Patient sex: M
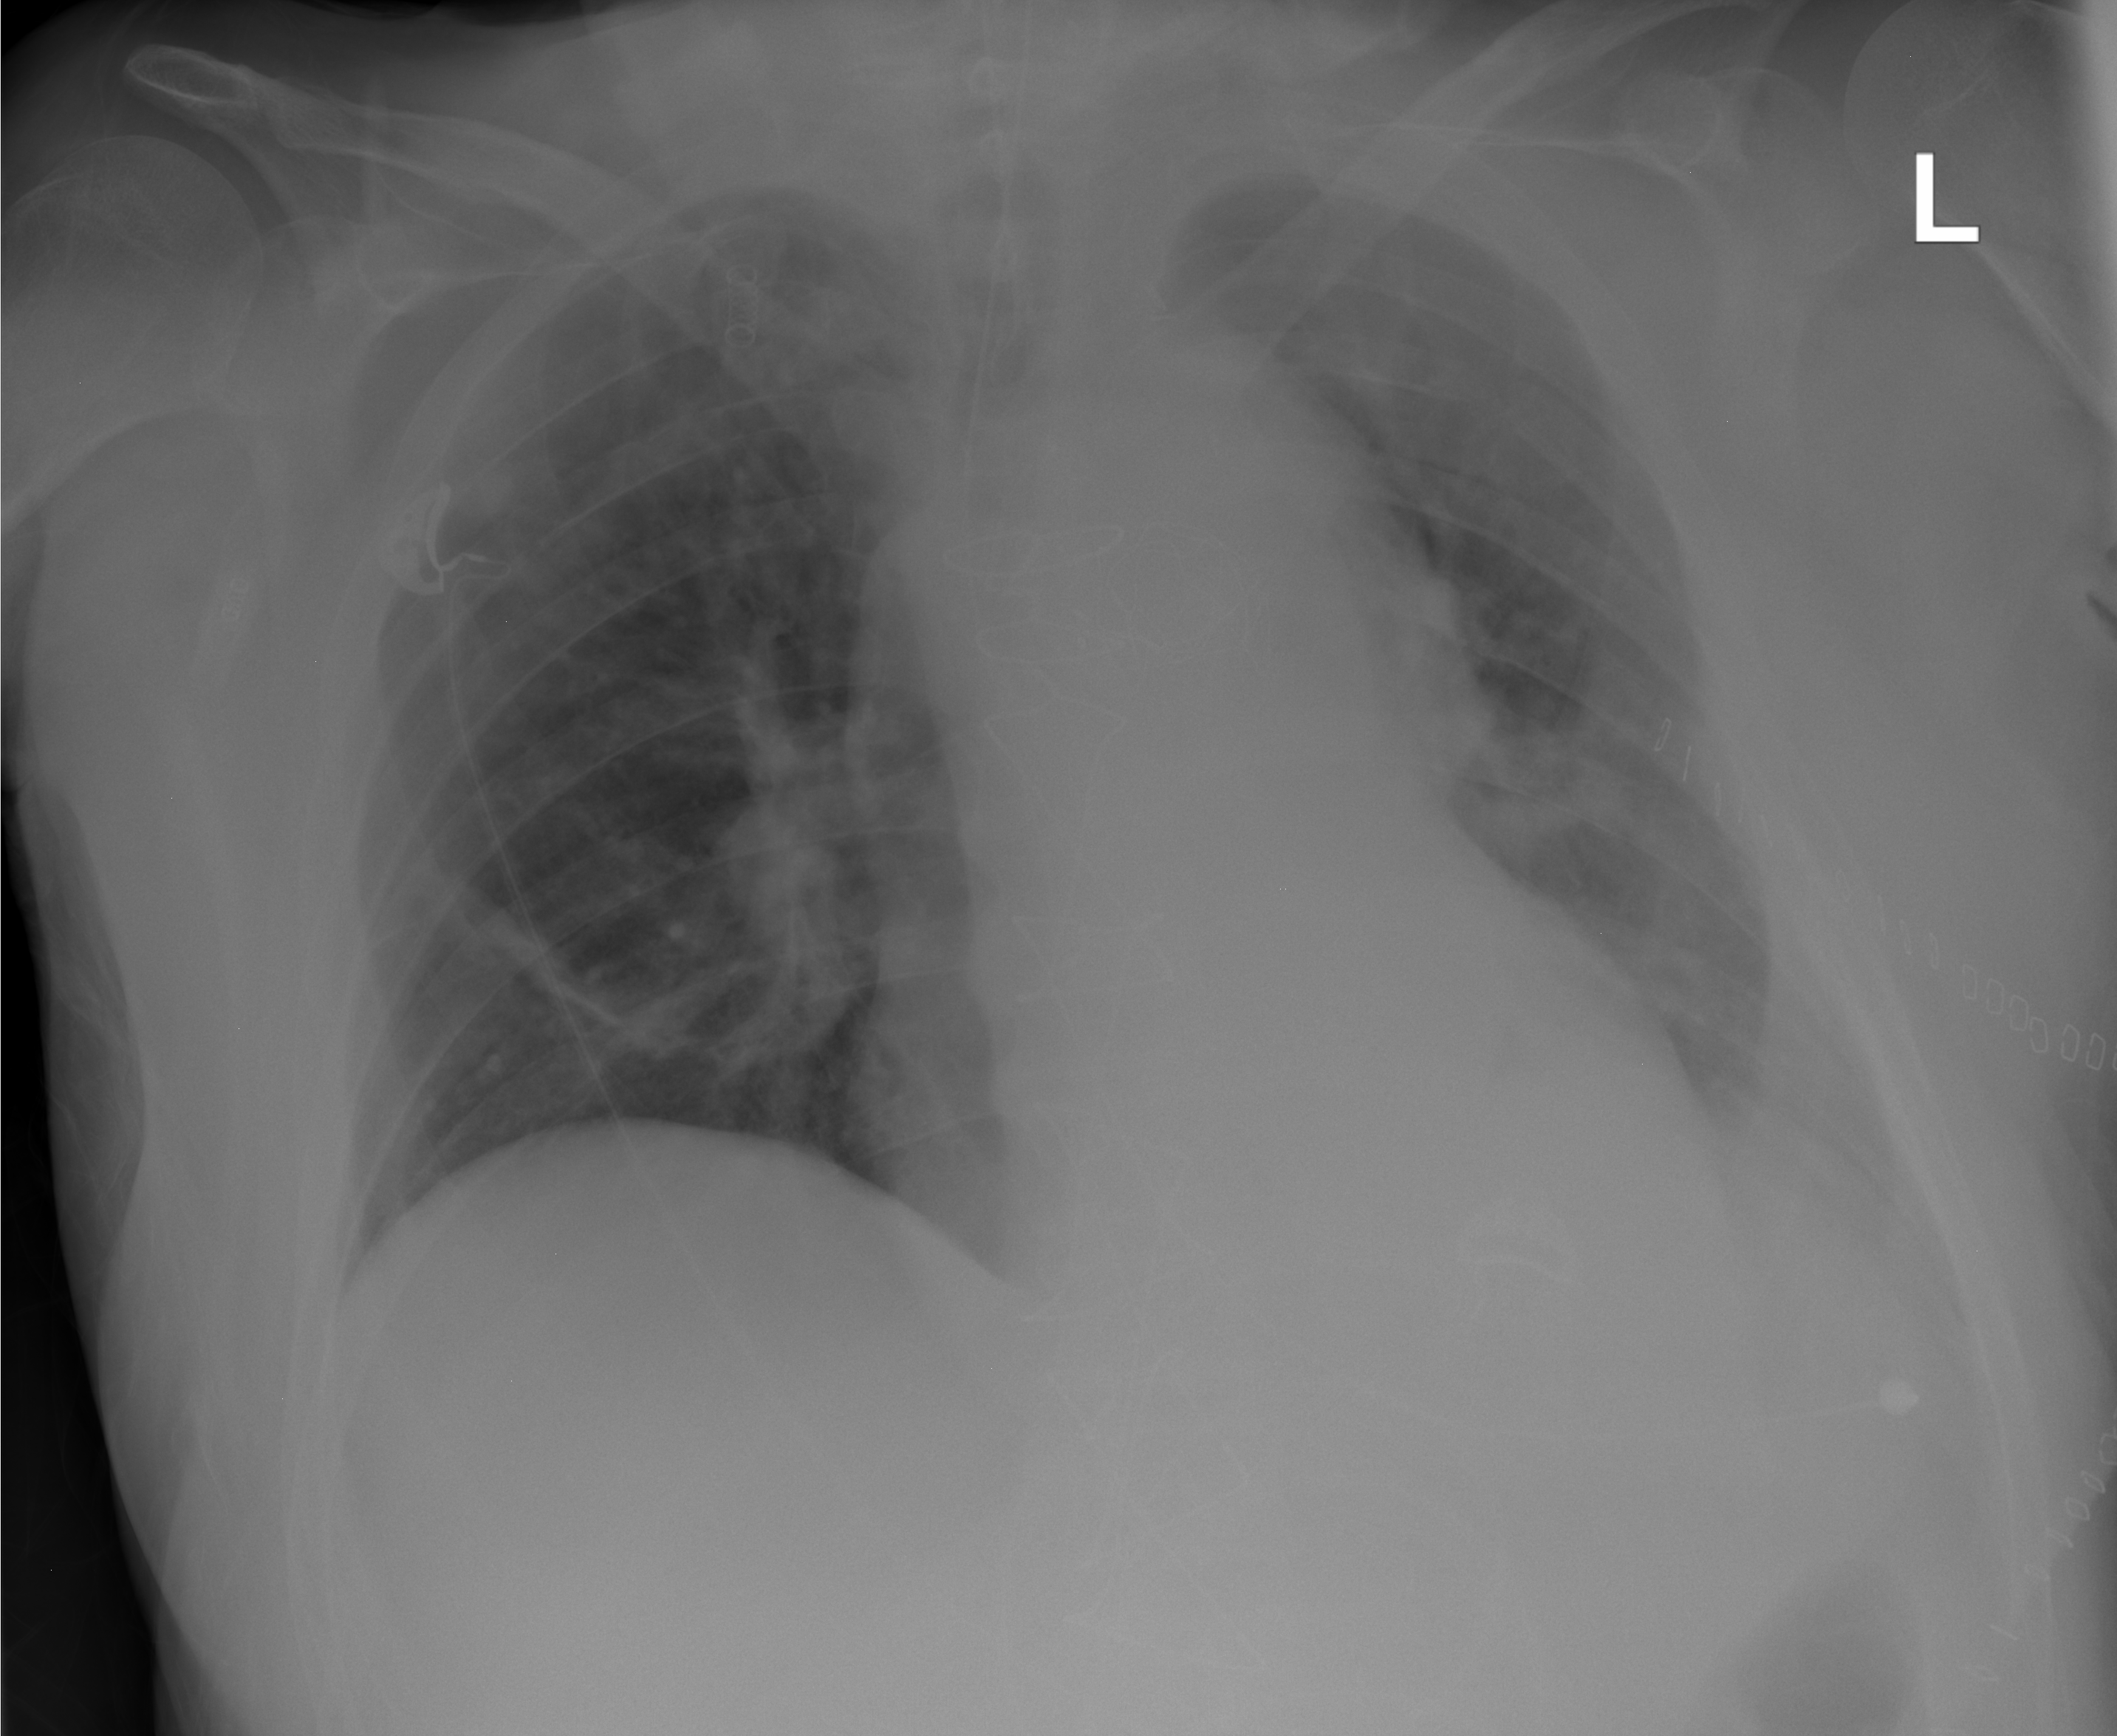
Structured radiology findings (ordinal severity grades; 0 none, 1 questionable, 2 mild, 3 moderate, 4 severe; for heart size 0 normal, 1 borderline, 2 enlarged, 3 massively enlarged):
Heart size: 0
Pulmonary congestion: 2
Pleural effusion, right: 0
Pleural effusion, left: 2
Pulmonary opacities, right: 0
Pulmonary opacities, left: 0
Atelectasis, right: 2
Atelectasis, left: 2